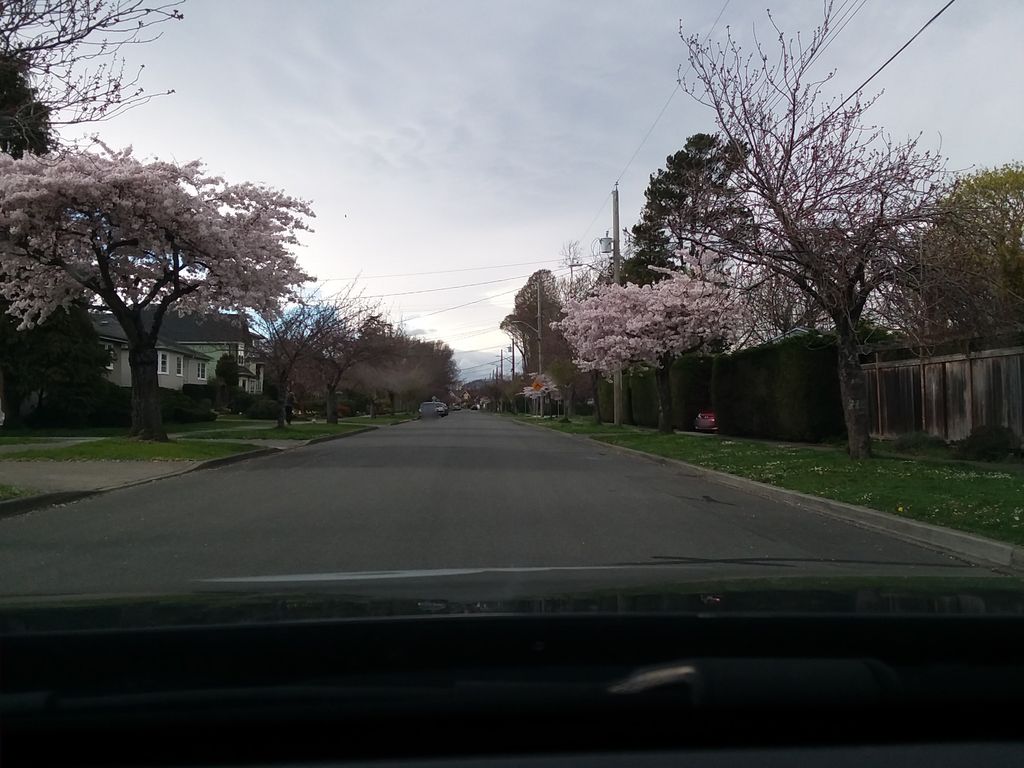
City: victoria